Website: apple
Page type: payment
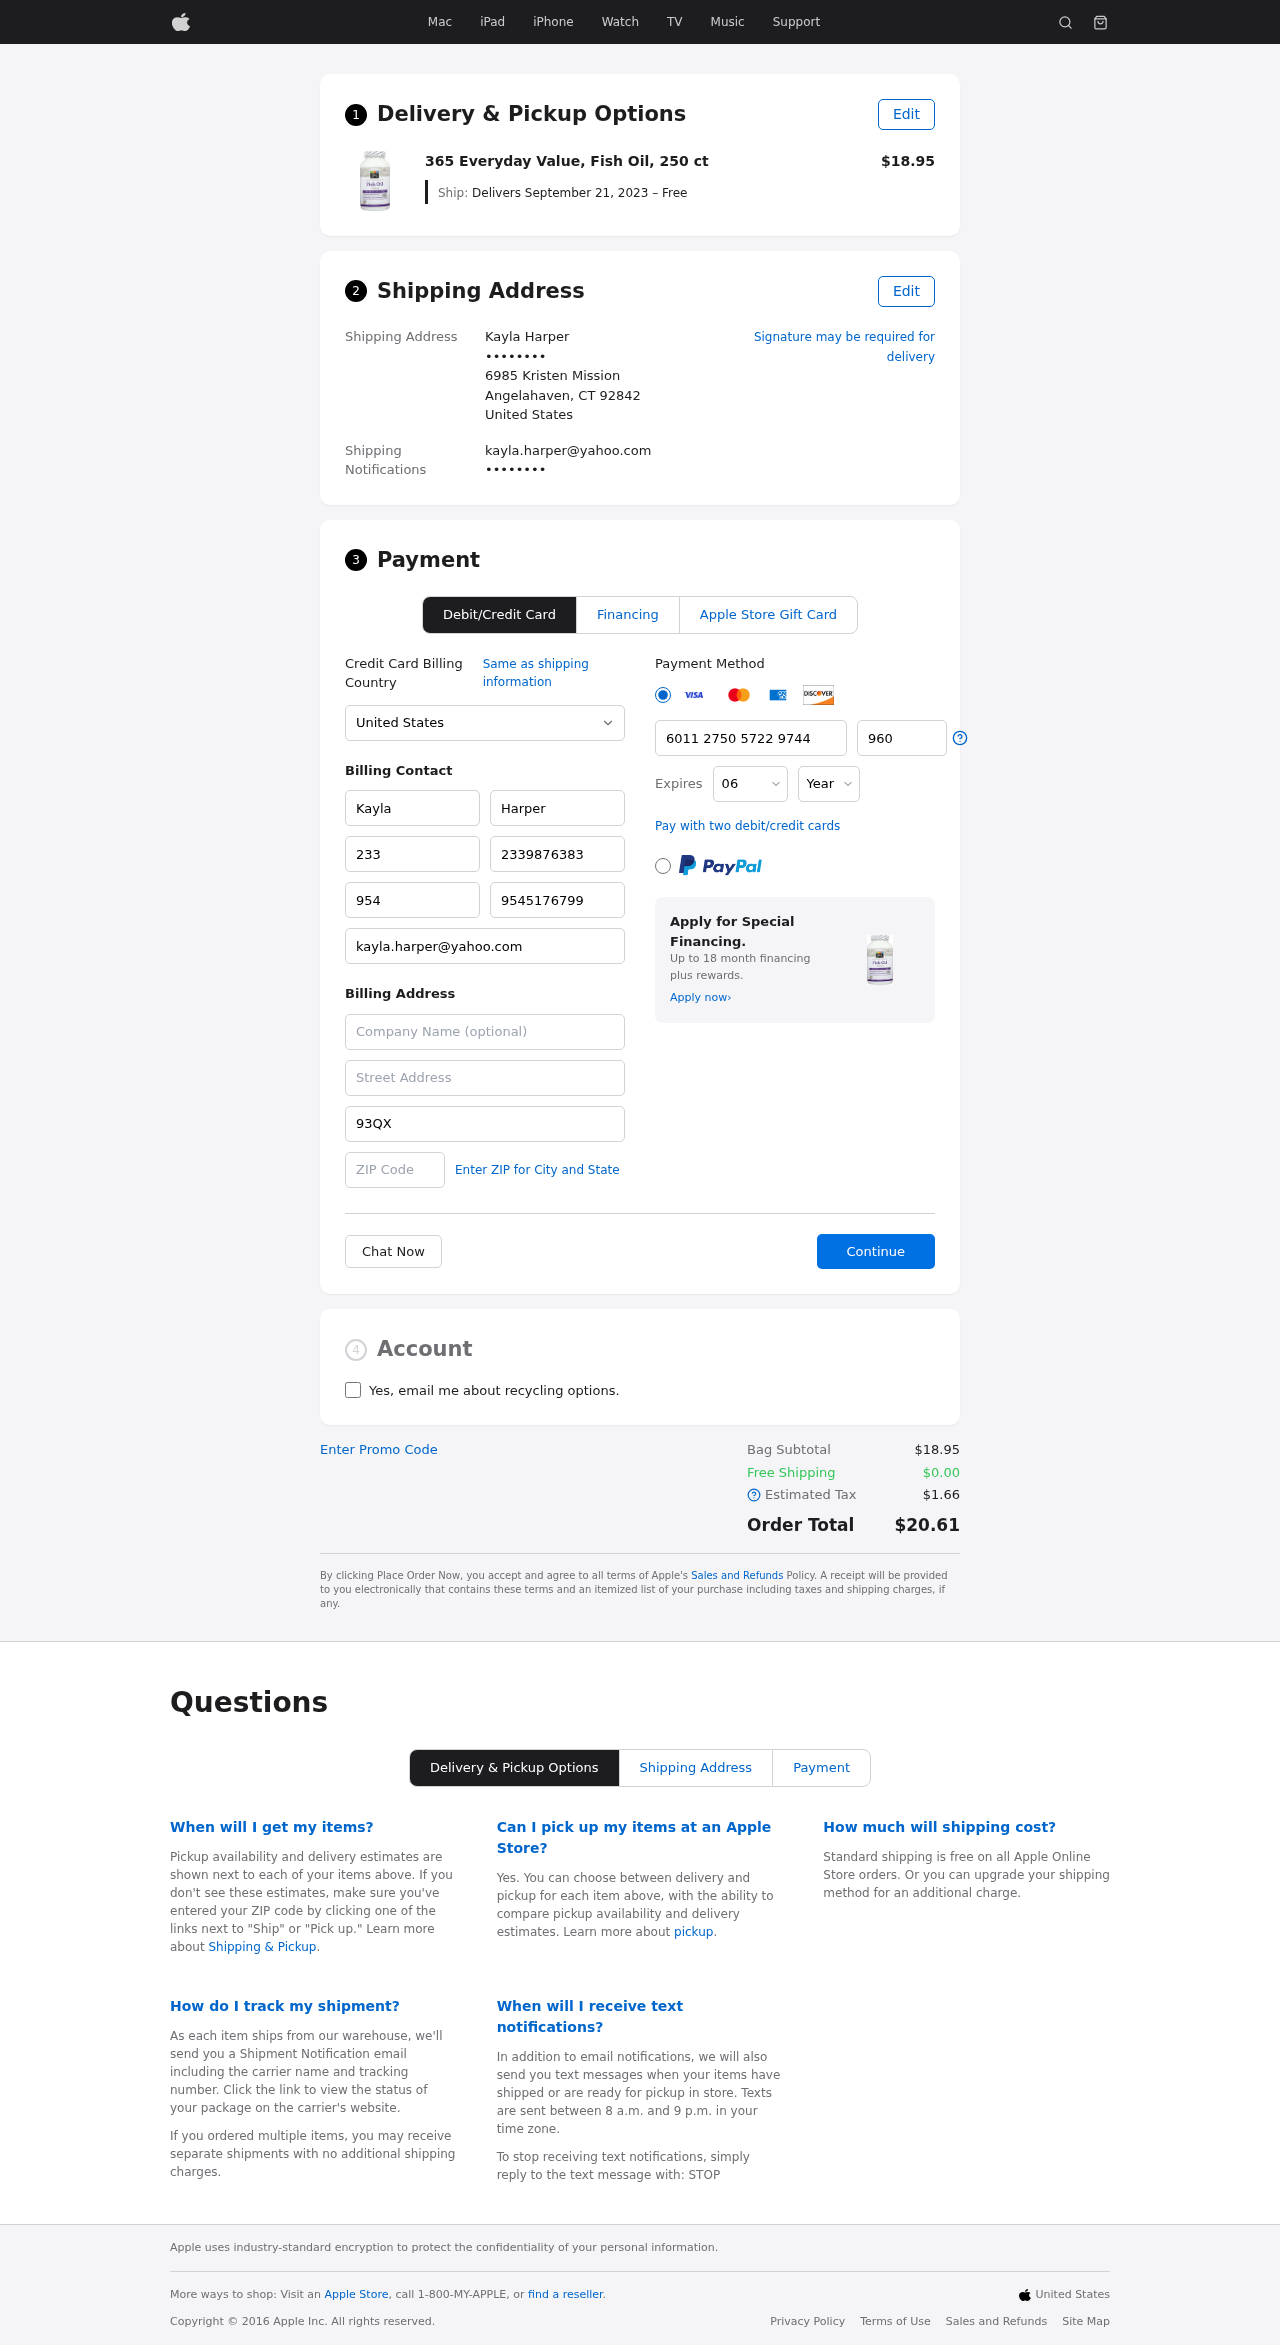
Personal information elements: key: PII_CARD_CVV
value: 960
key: PII_CARD_EXPIRY_MONTH
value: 06
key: PII_CARD_EXPIRY_YEAR
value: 29
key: PII_CARD_NUMBER
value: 6011 2750 5722 9744
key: PII_CITY_STATE_ZIP
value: Angelahaven, CT 92842
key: PII_COUNTRY
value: United States
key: PII_EMAIL
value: kayla.harper@yahoo.com
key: PII_EMAIL2
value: kayla.harper@yahoo.com
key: PII_FIRSTNAME
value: Kayla
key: PII_FULLNAME
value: Kayla Harper
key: PII_LASTNAME
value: Harper
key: PII_PHONE3
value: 2339876383
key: PII_PHONE_ALT
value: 9545176799
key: PII_PHONE_ALT_AREA
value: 954
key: PII_PHONE_AREA
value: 233
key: PII_SECURITY_CODE
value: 93QX
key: PII_STREET
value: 6985 Kristen Mission
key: PII_PHONE
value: ••••••••
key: PII_PHONE2
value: ••••••••
Product elements: key: PRODUCT1_NAME
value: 365 Everyday Value, Fish Oil, 250 ct
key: PRODUCT1_PRICE
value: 18.95
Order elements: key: ORDER_DELIVERY_DATE
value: Delivers September 21, 2023 – Free
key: ORDER_SUBTOTAL
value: $18.95
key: ORDER_SHIPPING_COST
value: $0.00
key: ORDER_TAX
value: $1.66
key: ORDER_TOTAL
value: $20.61